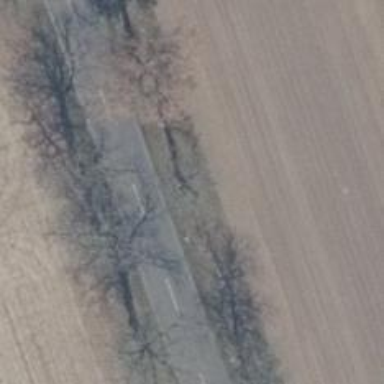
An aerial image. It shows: Row of trees in natural setting.